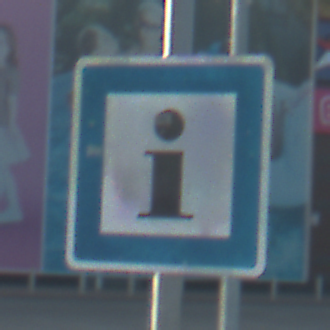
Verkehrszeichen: Informationsstelle
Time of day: MorningAfternoon
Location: Outdoor (Suburban)
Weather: PartlyCloudy
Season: NotSpecified
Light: Natural